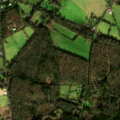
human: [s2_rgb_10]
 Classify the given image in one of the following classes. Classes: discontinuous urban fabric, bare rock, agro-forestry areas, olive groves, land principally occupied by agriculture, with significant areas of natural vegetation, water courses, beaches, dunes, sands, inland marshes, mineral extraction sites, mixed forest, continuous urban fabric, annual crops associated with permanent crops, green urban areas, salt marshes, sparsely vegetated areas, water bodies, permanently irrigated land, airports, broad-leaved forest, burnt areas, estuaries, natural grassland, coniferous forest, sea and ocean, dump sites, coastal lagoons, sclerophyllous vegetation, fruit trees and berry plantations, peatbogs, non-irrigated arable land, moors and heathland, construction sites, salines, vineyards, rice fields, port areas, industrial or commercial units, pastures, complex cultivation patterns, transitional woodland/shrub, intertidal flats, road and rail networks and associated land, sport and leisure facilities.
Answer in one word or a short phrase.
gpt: non-irrigated arable land, pastures, broad-leaved forest, mixed forest